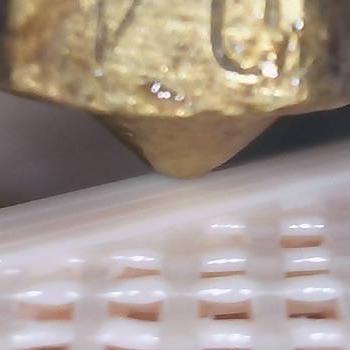
Flow rate: 89%